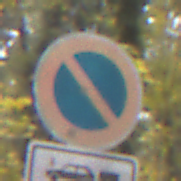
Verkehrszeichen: EingeschraenktesHalteverbot
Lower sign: MehrspurigeFahrzeuge4
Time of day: MorningAfternoon
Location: Outdoor (Nature)
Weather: Overcast
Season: Autumn
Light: Natural